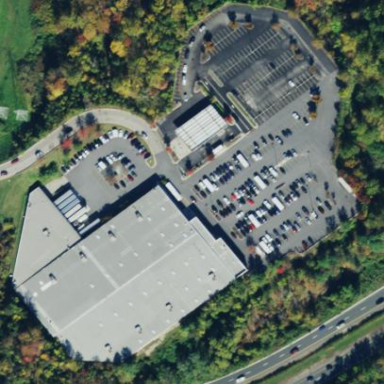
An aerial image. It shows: Commercial area.